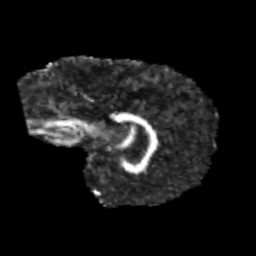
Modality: FA
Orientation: sagittal
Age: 13
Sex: female
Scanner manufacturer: siemens
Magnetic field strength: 3 T
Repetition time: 3.8 s
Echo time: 0.07 s